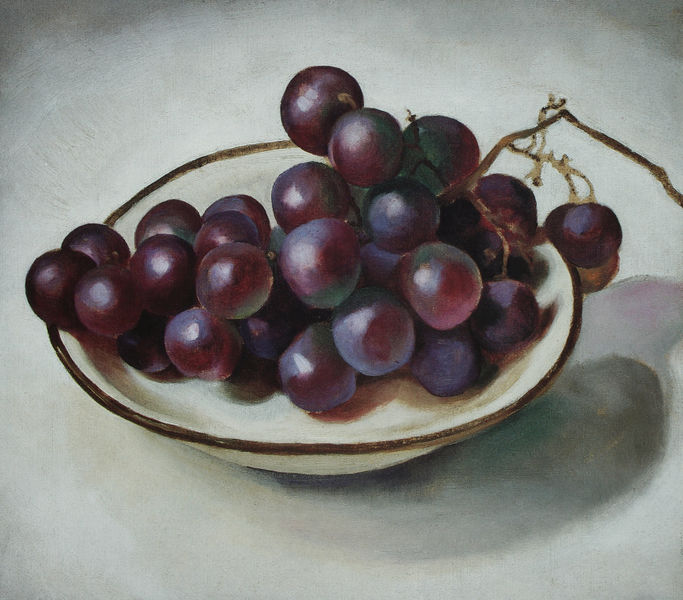
Titel: Grapes on white Dish - Dark Rim
Künstler: Georgia O'Keeffe
Standort: USA
Institution: Mr. und Mrs. J. Carrington Wooley
Schlagwörter: blau, dunkel, gemälde, schatten, braun, hell, licht, schwarz, tisch, weiss, obst, malerei, schale, schüssel, teller, tischdecke, öl, frucht, keramik, stilleben, stillleben, trauben, lila, violett, stil, stiel, porzellan, violet, gedeck, weintrauben, glanzlichter, goldrand, stiehl, fruch, keeramik